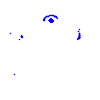
Particle: pion